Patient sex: M
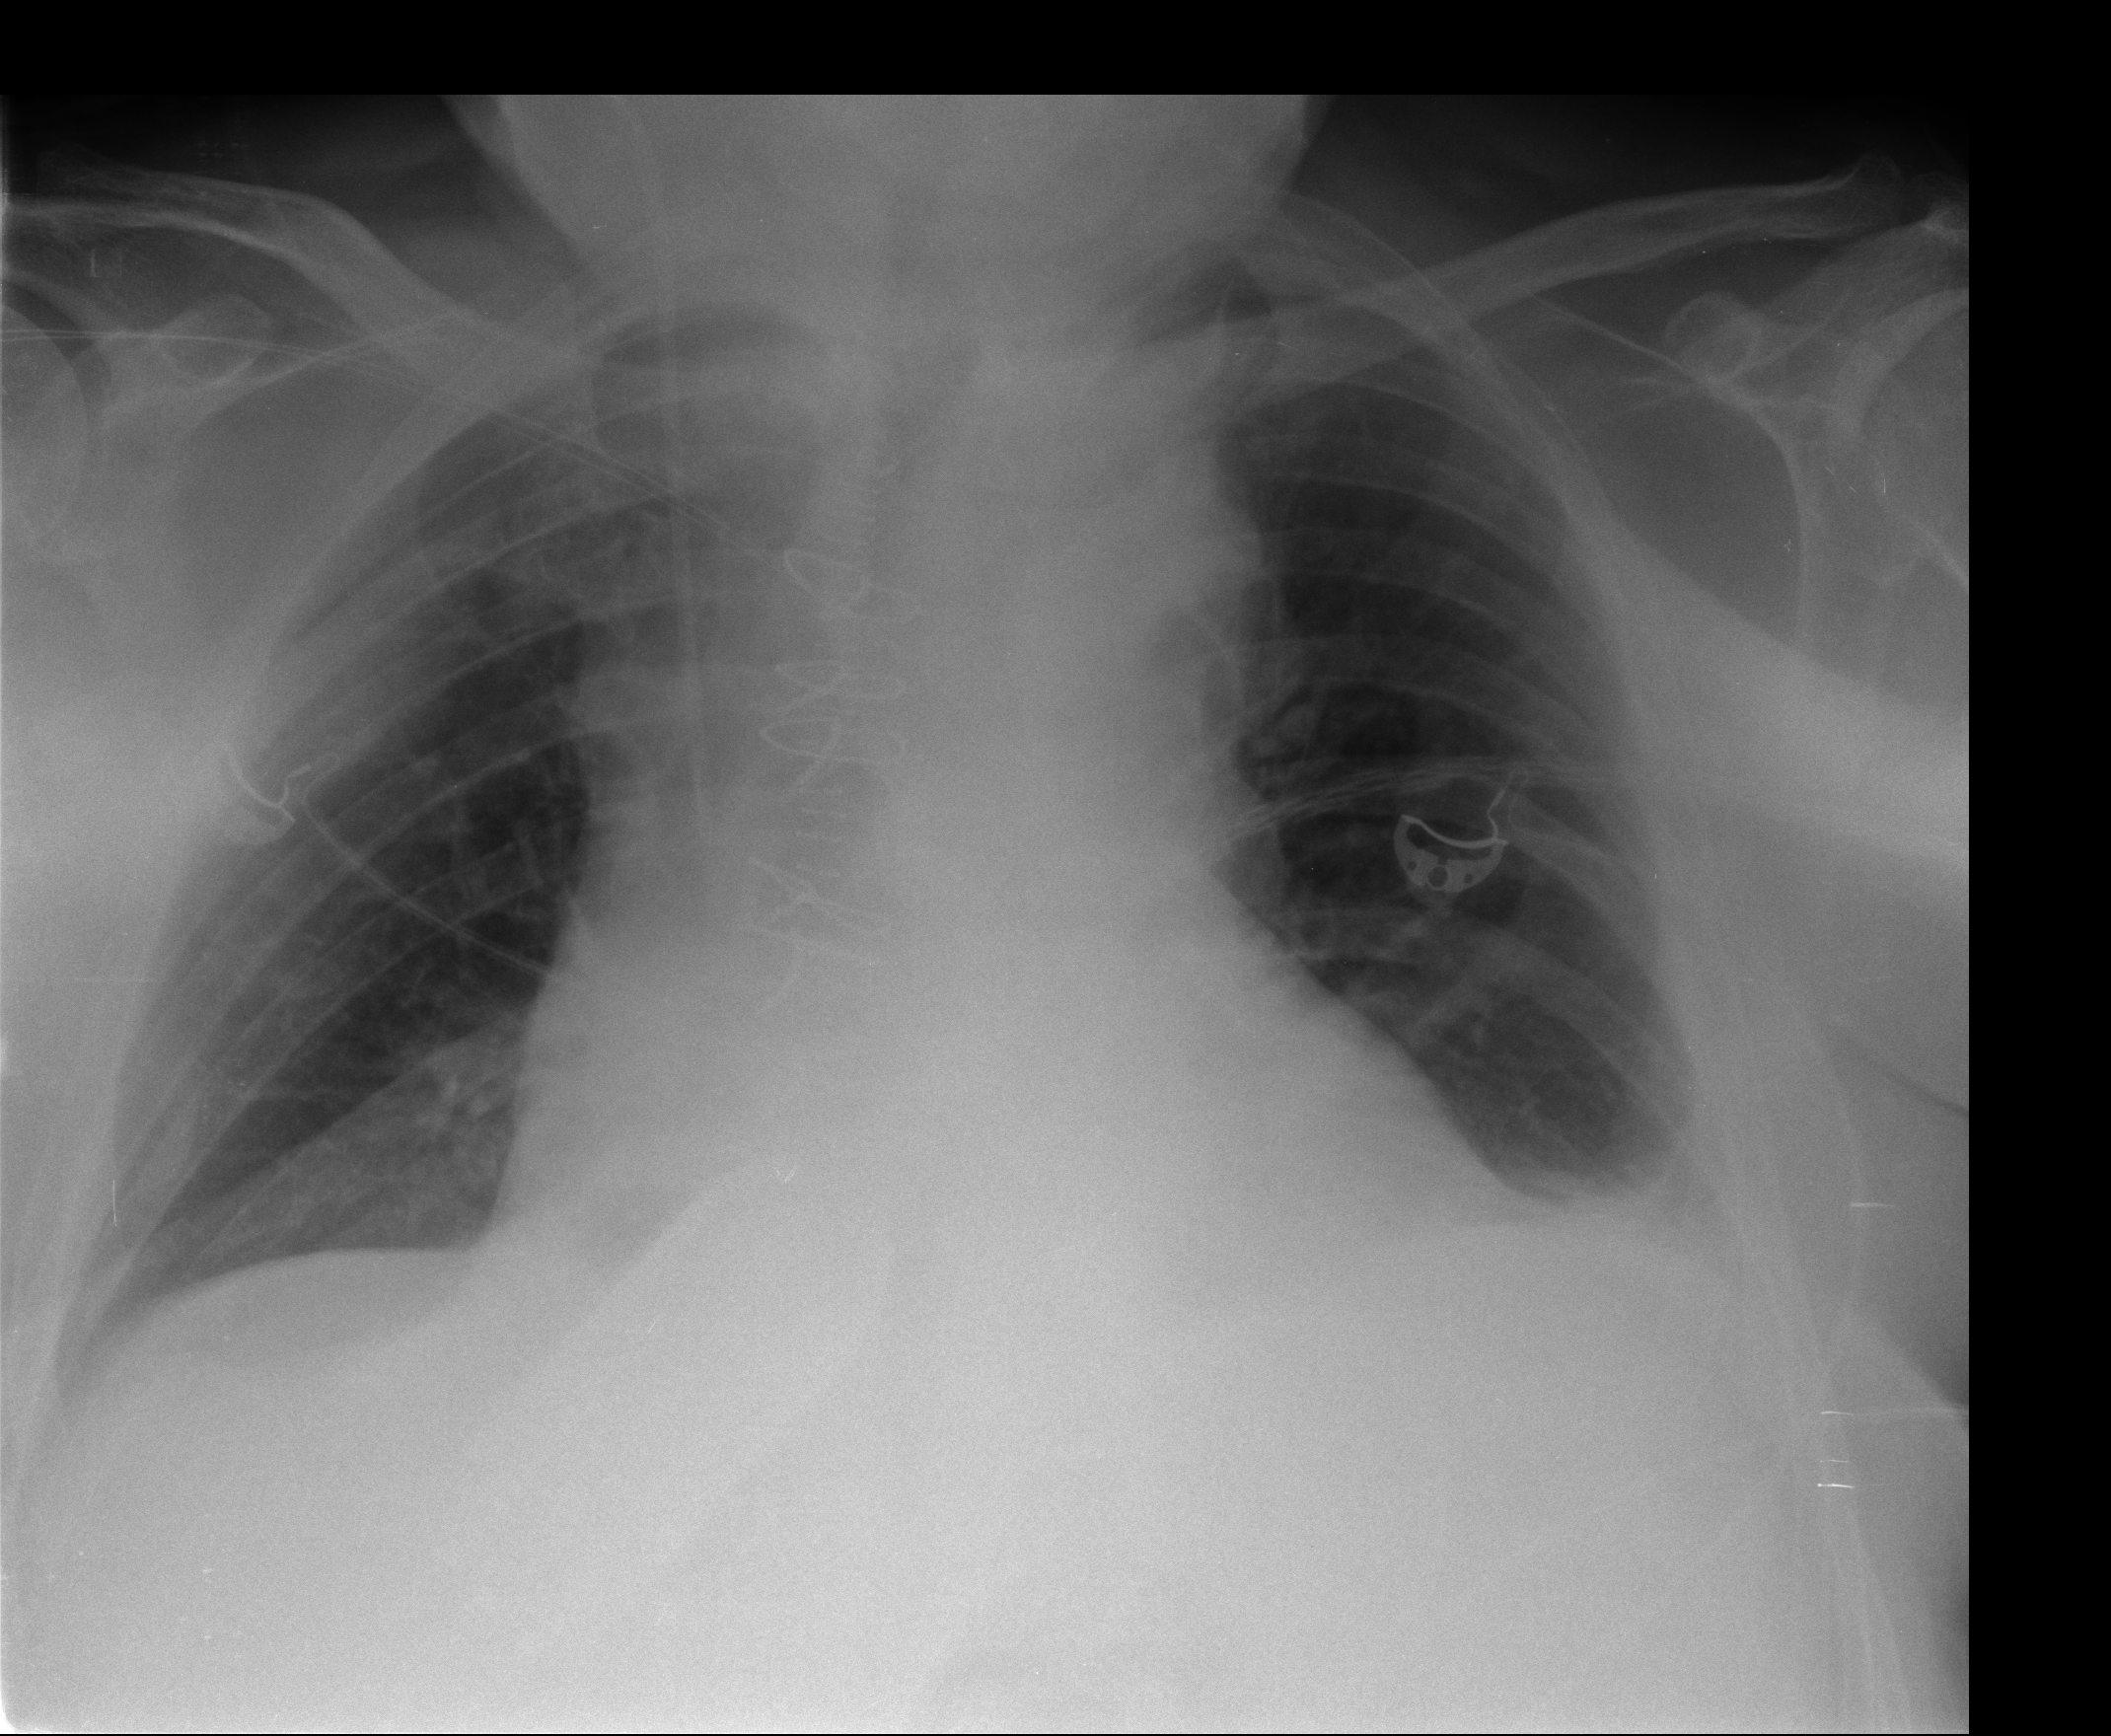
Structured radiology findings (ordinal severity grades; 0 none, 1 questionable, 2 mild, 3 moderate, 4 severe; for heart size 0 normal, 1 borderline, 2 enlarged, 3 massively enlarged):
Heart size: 2
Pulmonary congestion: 0
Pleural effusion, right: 0
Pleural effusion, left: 2
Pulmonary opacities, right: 0
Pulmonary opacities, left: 0
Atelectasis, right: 0
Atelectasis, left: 2